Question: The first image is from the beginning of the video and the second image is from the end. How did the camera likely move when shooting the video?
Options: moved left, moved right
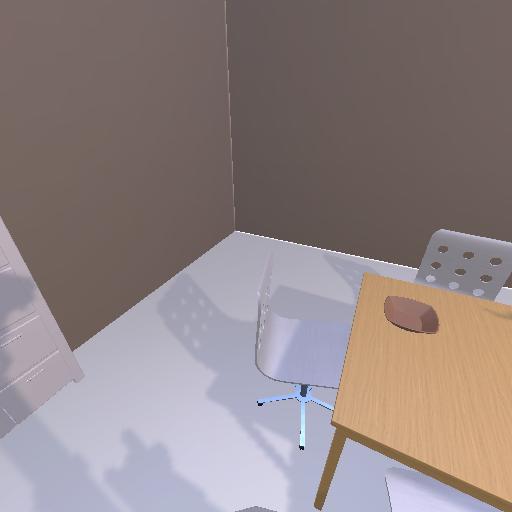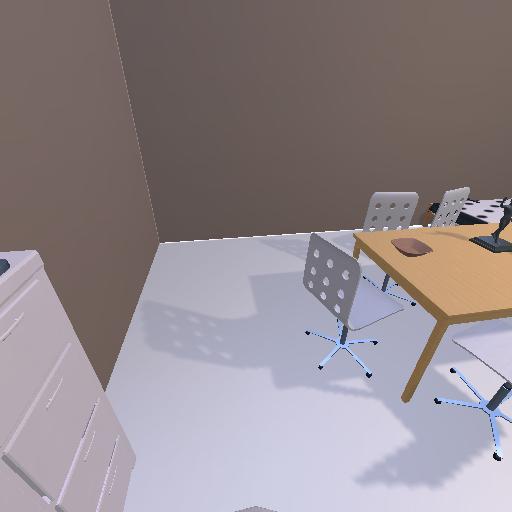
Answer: moved left